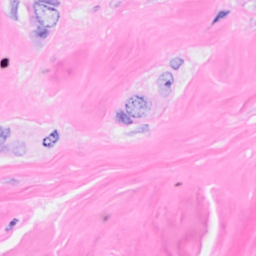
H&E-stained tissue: Breast